This wavelet scalogram was computed from a rotor test-rig vibration snapshot. Diagnose the rotating machine from this image, choosing from: normal, misalignment, unbalance, looseness.
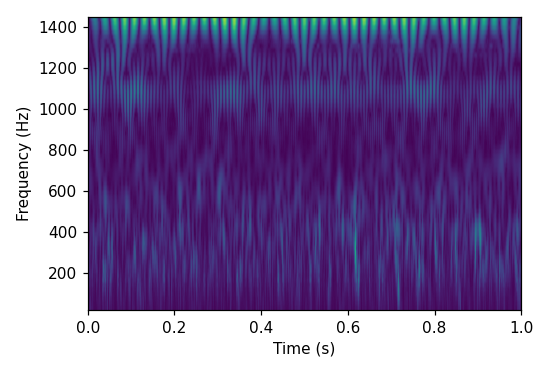
Answer: unbalance